Interaction volume radius: 10 \u00c5
Interaction volume height: 25 \u00c5
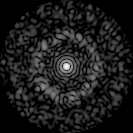
Disorder parameter: 0.8363